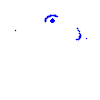
Particle: proton